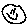
Label: smiley face